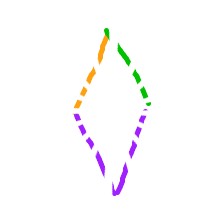
Shape: rhombus